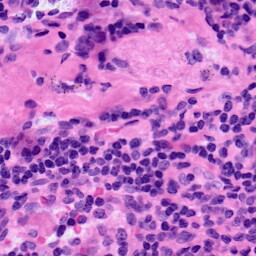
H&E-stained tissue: LymphNode